Question: Why these :
'''
<RelativeLayout xmlns:android="http://schemas.android.com/apk/res/android"
xmlns:tools="http://schemas.android.com/tools"
android:layout_width="match_parent"
android:layout_height="match_parent"
tools:context=".MainActivity" >
<include
layout="@layout/myCustomTitleBar"
android:id="@+id/titlebar" />
<include
layout="@layout/myCustomToolBar"
android:id="@+id/toolbar"
android:layout_below="@id/titlebar" />
<com.myname.myapp.MyCustomView
android:id="@+id/myView"
android:layout_width="wrap_content"
android:layout_height="wrap_content"
android:layout_below="@id/toolbar"
/>
</RelativeLayout>
'''
is not working ?
The two 'include's are stacked / overlaying each other. ('layout_below' is not working)
Both 'include's -- 'myCustomTitleBar' and 'myCustomToolBar' -- are both 'RelativeLayout's.
Did I do something wrong ?
Desired outcome :

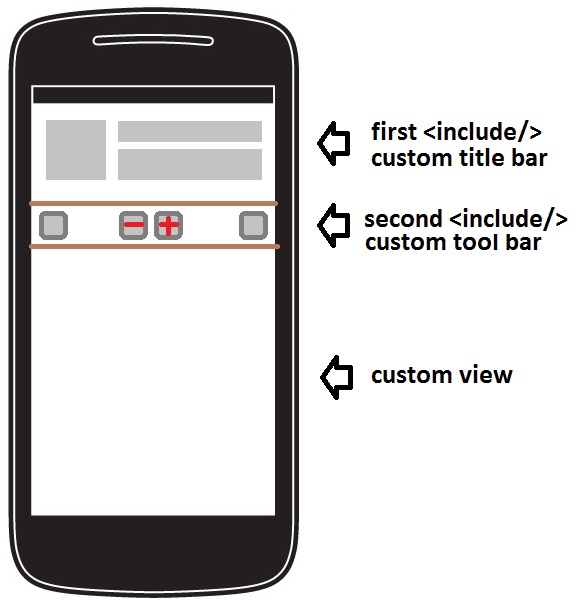
Answer: According to your app sketch you shouldn't use 'RelativeLayout' as root. 'RelativeLayout' is exactly for overlaying items. You have to use 'LinearLayout'. Of course each item of LinearLayout group must have appropriate 'layout_width/layout_height' values.
'''
<?xml version="1.0" encoding="utf-8"?>
<LinearLayout xmlns:android="http://schemas.android.com/apk/res/android"
android:orientation="vertical"
android:layout_width="match_parent"
android:layout_height="match_parent">
<include layout="@layout/relative_sample_a"/>
<include layout="@layout/relative_sample_b"/>
<RelativeLayout android:layout_width="fill_parent"
android:layout_height="fill_parent"
android:background="#991022"/>
</LinearLayout>
'''
:
'''
<?xml version="1.0" encoding="utf-8"?>
<RelativeLayout xmlns:android="http://schemas.android.com/apk/res/android"
android:layout_width="fill_parent"
android:layout_height="wrap_content"
android:background="#AACC33">
<Button android:layout_width="wrap_content"
android:layout_height="wrap_content"
android:layout_margin="10dp"
android:text="ButtonA"/>
<Button android:layout_width="wrap_content"
android:layout_height="wrap_content"
android:layout_margin="10dp"
android:layout_alignParentRight="true"
android:text="ButtonB"/>
</RelativeLayout>
'''
:
'''
<?xml version="1.0" encoding="utf-8"?>
<RelativeLayout xmlns:android="http://schemas.android.com/apk/res/android"
android:layout_width="fill_parent"
android:layout_height="wrap_content"
android:background="#DDBB00">
<Button android:layout_width="wrap_content"
android:layout_height="wrap_content"
android:layout_margin="10dp"
android:layout_centerInParent="true"
android:text="ButtonC"/>
</RelativeLayout>
'''